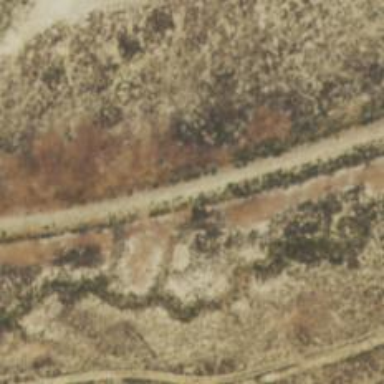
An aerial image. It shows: Abandoned road.